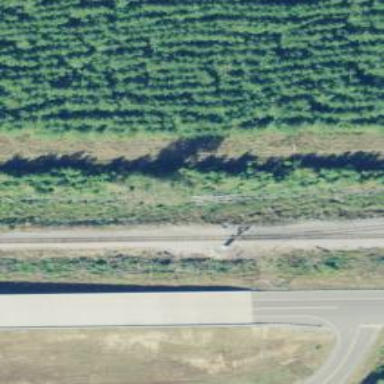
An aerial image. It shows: Railway track.